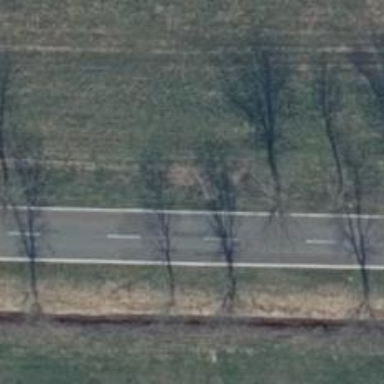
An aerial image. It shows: Row of broadleaved trees.